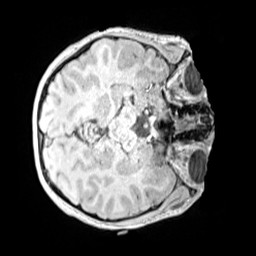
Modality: MP2RAGE
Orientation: axial
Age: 12
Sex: female
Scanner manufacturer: siemens
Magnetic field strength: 3 T
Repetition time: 4 s
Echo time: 0.00299 s